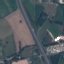
Land use / land cover: Highway